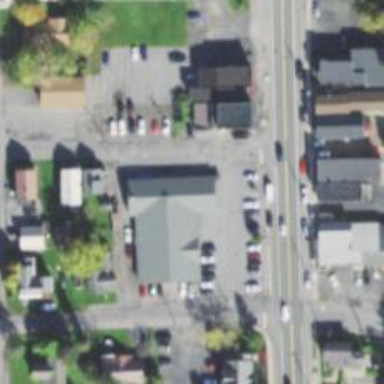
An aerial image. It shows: Pharmacy providing healthcare services.